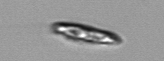
Label: pennate